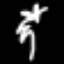
Label: palm tree